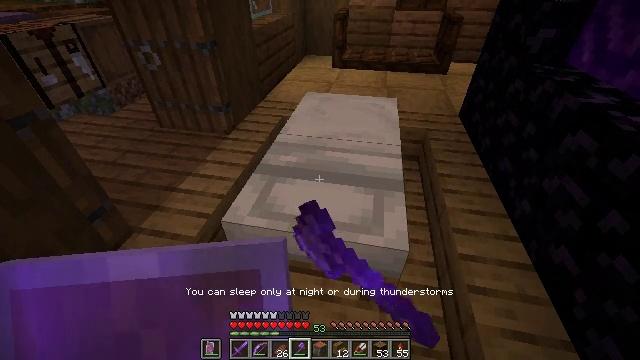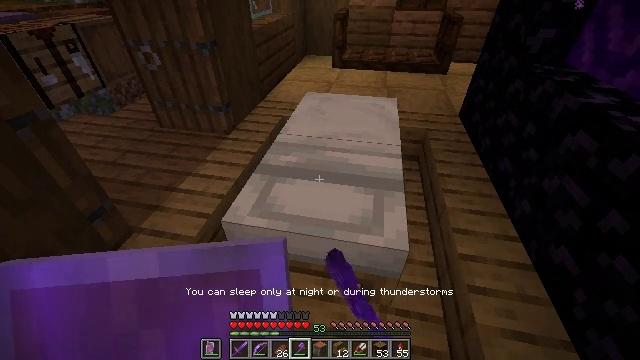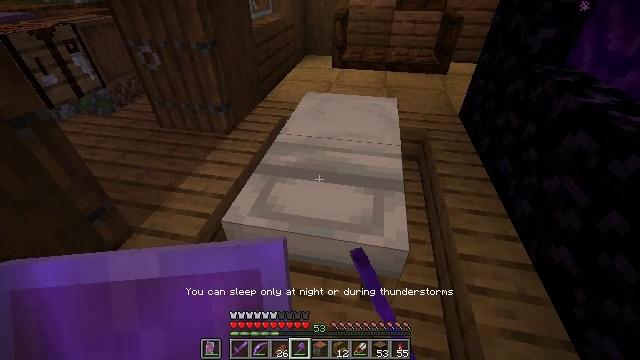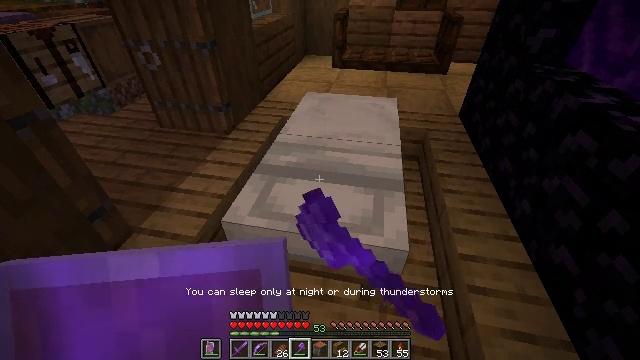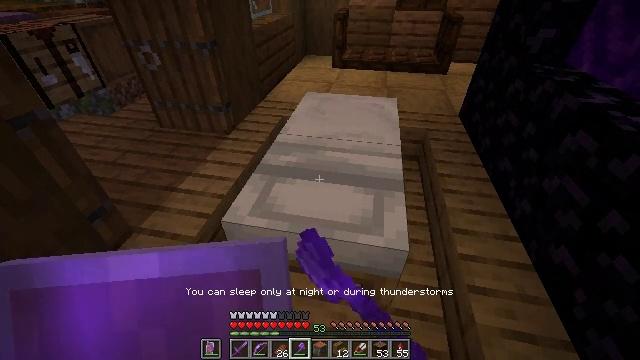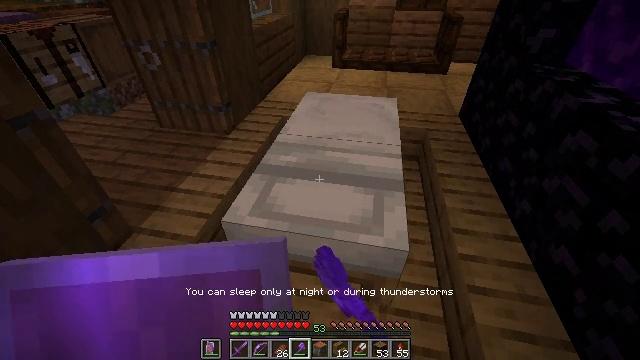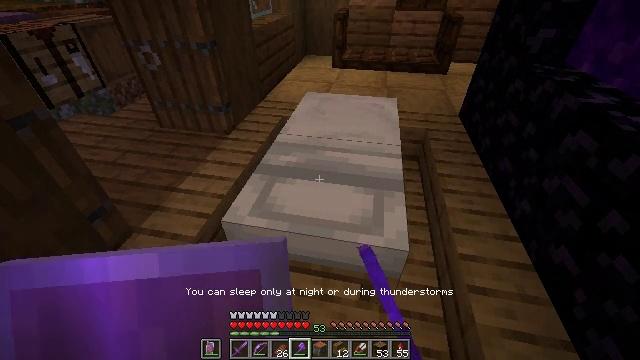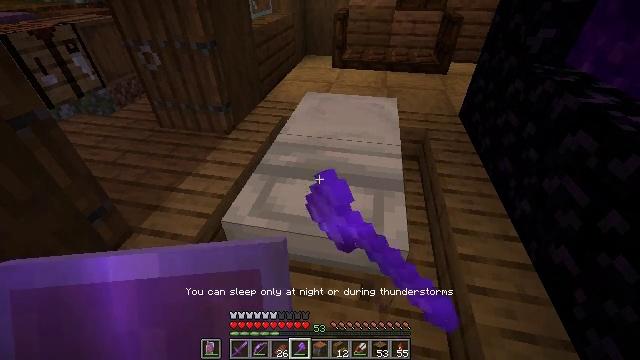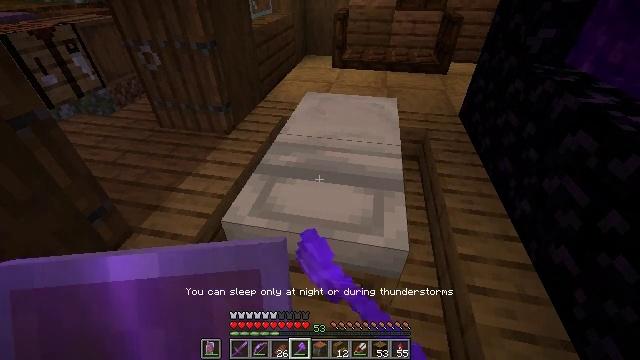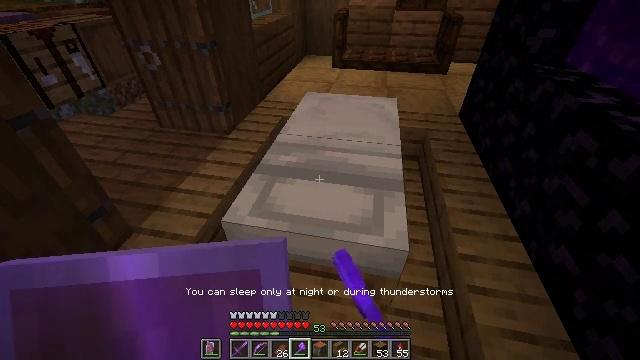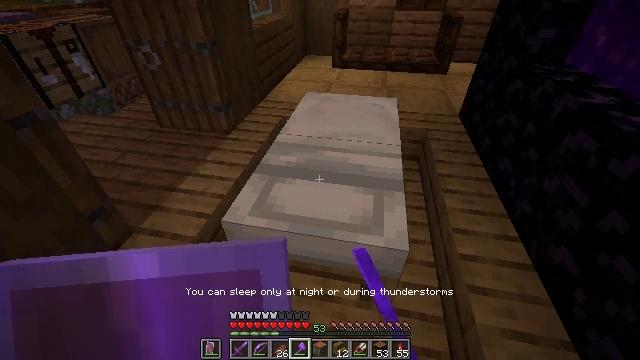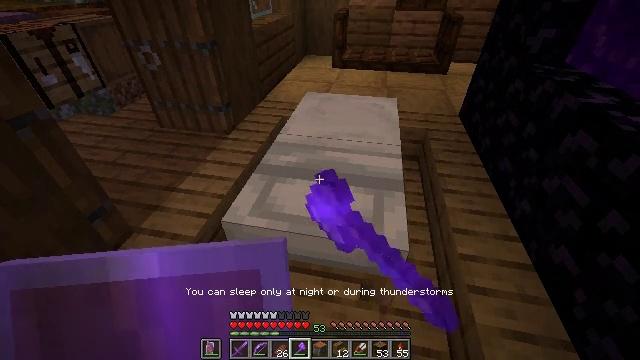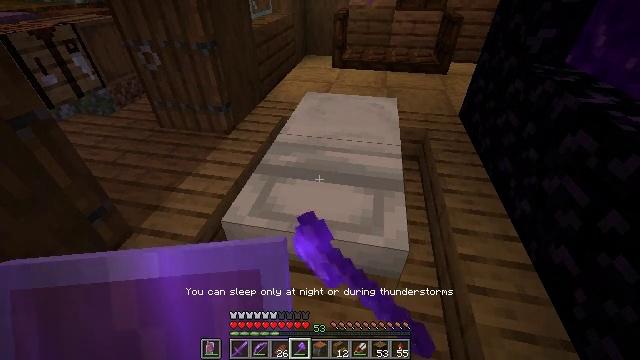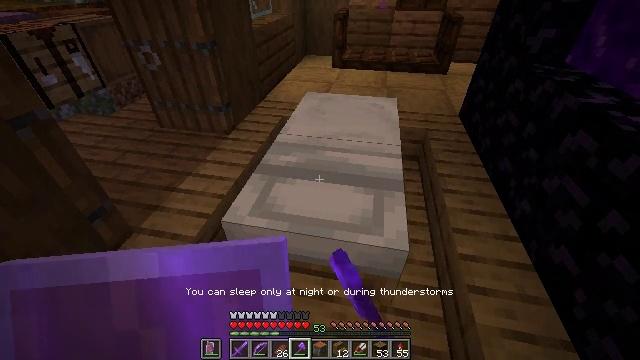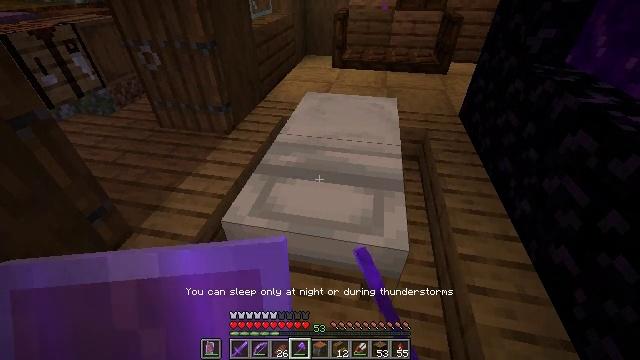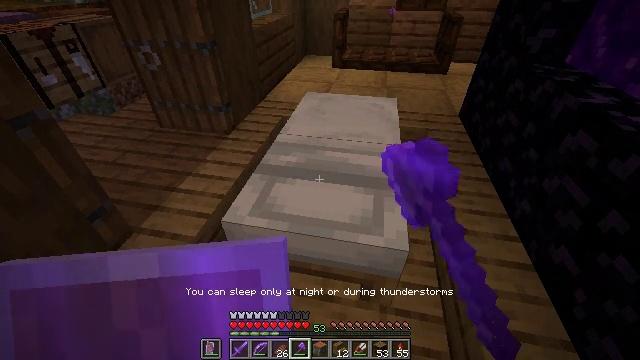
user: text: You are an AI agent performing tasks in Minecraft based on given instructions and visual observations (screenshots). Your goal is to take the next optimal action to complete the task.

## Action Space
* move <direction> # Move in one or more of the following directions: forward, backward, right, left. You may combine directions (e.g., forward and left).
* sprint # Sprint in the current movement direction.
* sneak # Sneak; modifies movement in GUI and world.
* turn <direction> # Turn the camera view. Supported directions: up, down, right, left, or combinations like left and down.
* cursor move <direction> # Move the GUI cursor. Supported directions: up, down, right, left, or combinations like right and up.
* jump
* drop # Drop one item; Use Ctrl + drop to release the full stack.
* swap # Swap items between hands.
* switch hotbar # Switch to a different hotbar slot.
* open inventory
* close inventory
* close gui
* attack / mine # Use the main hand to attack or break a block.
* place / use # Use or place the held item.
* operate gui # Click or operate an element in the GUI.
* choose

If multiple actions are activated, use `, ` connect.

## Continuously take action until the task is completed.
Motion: motion action
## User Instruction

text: Chop up the stripped acacia log.
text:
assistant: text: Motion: use / place
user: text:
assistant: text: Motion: use / place
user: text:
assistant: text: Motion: use / place
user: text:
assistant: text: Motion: use / place
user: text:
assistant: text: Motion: use / place
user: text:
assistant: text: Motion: use / place
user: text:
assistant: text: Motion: use / place
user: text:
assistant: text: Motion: use / place
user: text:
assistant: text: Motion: use / place
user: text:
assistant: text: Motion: use / place
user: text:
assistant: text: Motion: use / place
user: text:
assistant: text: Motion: use / place
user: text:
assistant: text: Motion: use / place
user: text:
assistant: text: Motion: use / place
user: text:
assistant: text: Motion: use / place
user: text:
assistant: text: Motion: use / place
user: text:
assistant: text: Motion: use / place
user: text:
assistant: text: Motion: use / place
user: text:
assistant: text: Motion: use / place
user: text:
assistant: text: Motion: use / place
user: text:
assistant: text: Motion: use / place
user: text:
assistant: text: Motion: use / place
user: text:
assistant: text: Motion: use / place
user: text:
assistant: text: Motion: use / place
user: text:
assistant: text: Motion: use / place
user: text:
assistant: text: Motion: use / place
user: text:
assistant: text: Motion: use / place
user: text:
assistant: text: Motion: use / place
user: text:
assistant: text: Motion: use / place
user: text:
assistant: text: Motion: use / place